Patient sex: M
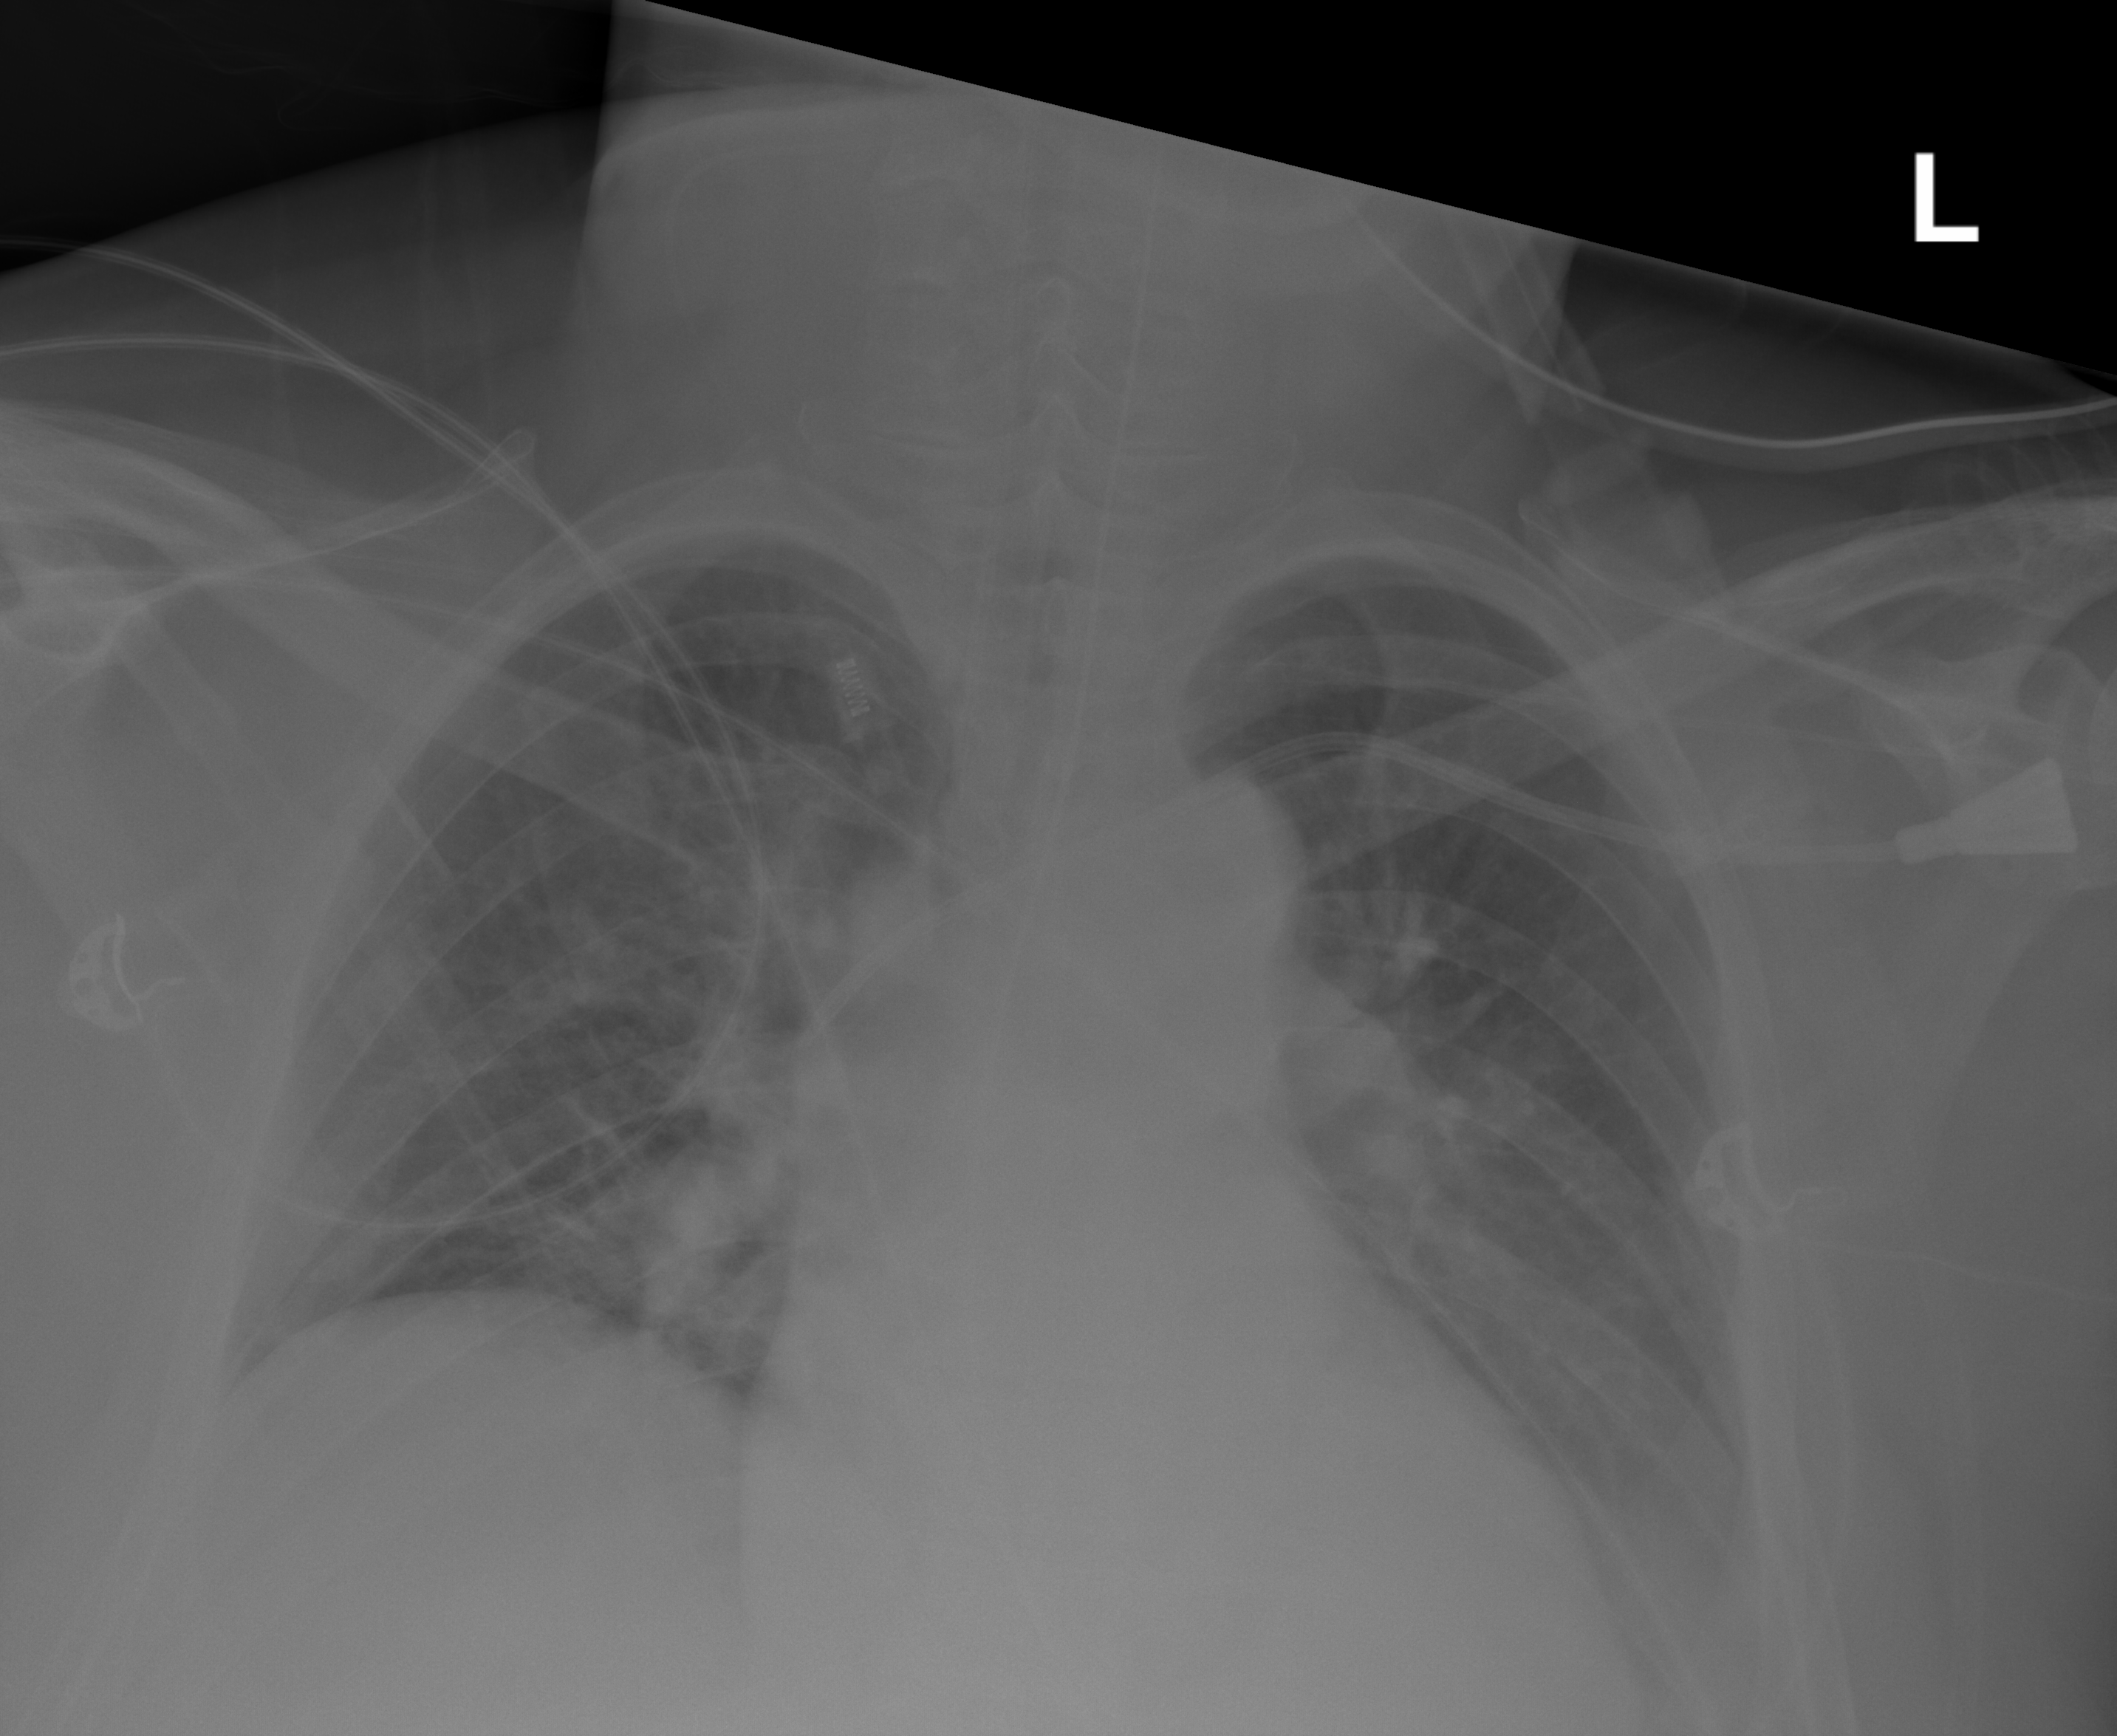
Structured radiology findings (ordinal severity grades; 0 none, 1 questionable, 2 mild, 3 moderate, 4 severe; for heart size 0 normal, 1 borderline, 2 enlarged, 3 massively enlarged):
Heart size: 0
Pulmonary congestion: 3
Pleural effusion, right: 0
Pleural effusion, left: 3
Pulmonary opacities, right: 3
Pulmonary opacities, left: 1
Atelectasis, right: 2
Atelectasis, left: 2